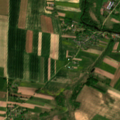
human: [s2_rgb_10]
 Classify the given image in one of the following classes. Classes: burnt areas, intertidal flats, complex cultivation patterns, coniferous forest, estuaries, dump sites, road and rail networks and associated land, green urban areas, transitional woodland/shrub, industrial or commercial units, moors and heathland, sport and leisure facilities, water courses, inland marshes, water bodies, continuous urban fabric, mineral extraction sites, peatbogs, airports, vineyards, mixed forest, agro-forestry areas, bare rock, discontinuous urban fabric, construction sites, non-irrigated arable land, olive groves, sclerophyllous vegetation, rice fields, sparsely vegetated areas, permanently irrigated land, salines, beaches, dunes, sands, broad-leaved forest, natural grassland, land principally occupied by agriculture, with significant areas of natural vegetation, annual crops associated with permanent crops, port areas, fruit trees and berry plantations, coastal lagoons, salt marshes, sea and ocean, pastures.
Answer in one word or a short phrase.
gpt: non-irrigated arable land, pastures, complex cultivation patterns, land principally occupied by agriculture, with significant areas of natural vegetation